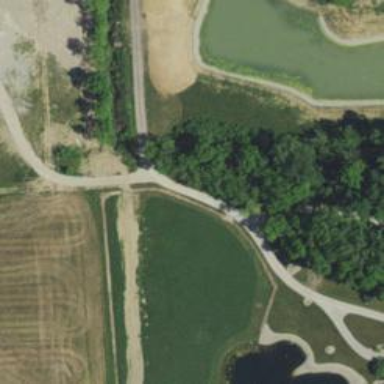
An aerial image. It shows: Driveway leading to service road.